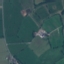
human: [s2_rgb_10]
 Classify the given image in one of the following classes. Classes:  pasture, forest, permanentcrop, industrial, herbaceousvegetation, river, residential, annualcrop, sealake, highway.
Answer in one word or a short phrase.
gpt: Pasture